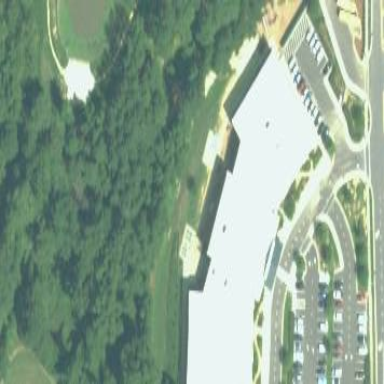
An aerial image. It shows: School building.